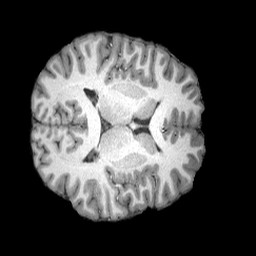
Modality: T1w
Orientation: axial
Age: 21
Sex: female